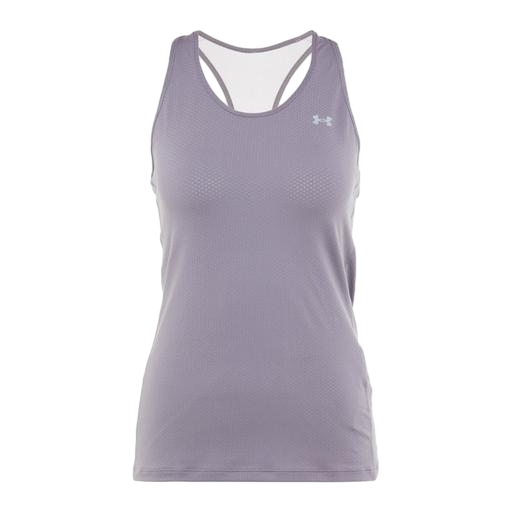
gray dry running tank, gray women's streaker tank, gray women’s ua tech, white background